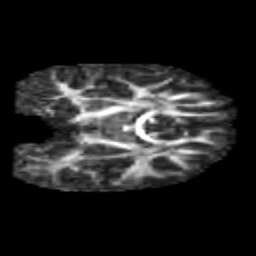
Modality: FA
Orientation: coronal
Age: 6
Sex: male
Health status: healthy